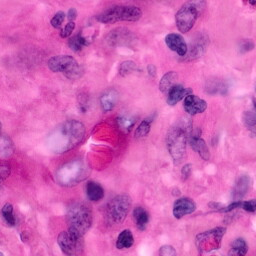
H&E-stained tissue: Pancreatic